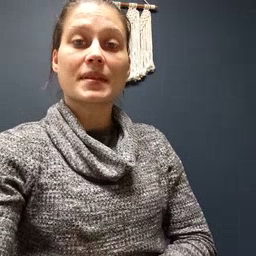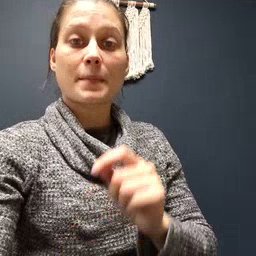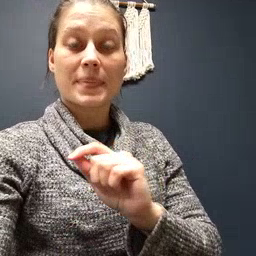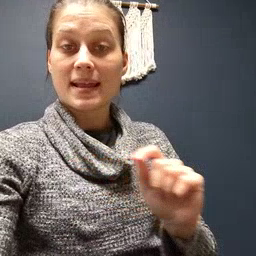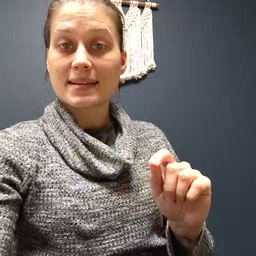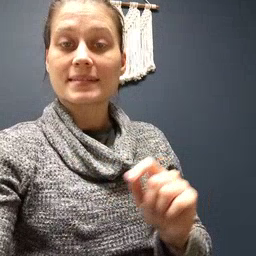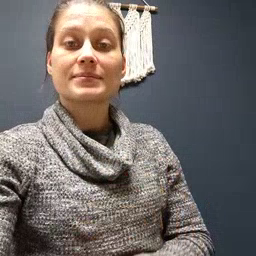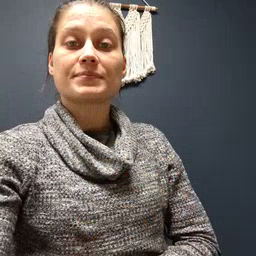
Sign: pen